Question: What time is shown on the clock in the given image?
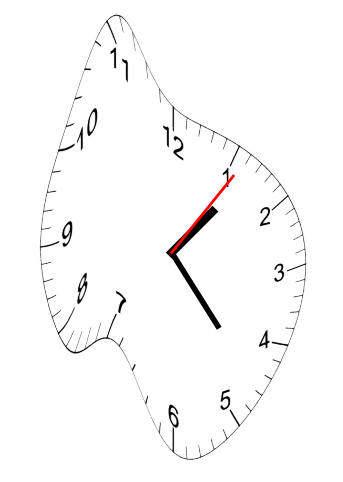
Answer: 01:23:06